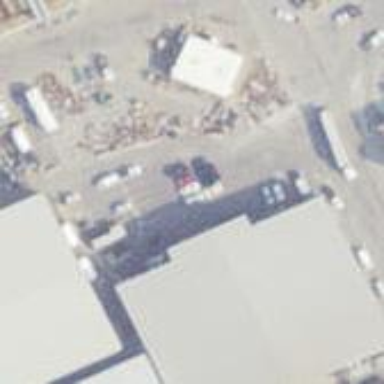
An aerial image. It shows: Industrial building.